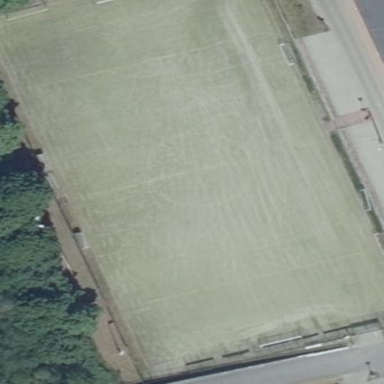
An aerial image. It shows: Artificial turf soccer pitch for leisure activities.